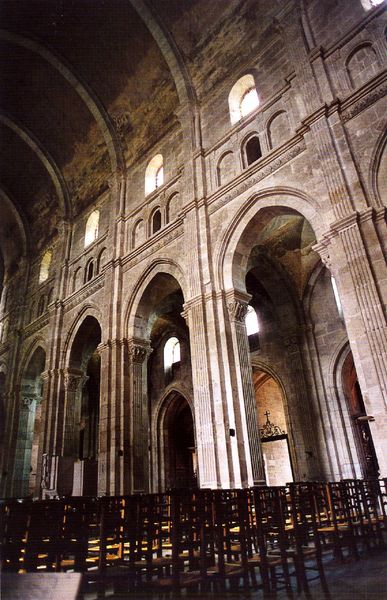
Titel: Kathedrale Saint-Lazare in Autun
Standort: Autun (EU - F)
Schlagwörter: schatten, fenster, licht, paris, pfeiler, stuhl, stühle, säule, säulen, gebäude, wand, architektur, stein, innenraum, kirche, innen, gotik, relief, bogen, mauer, pilaster, saal, detail, innenansicht, hoch, foto, bögen, fugen, gewölbe, kreuz, dom, mauerwerk, arkaden, hauptschiff, kathedrale, mittelschiff, sandstein, gotisch, spitzbogen, gothik, reliefs, masswerk, strebepfeiler, auflagen, basiklika